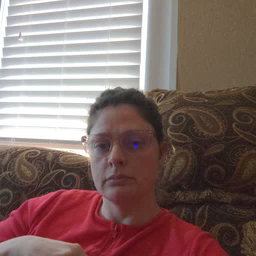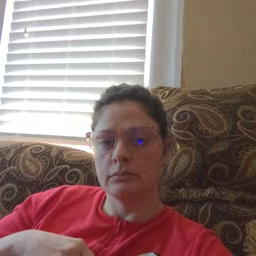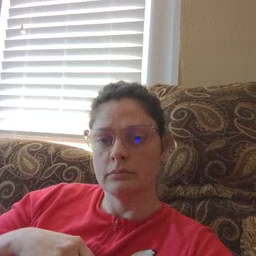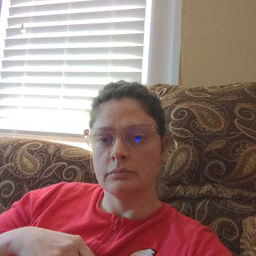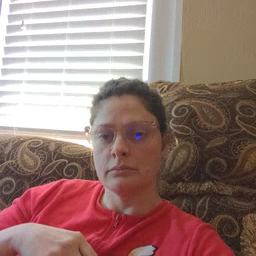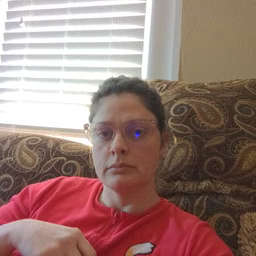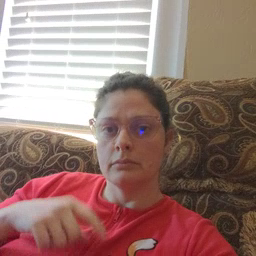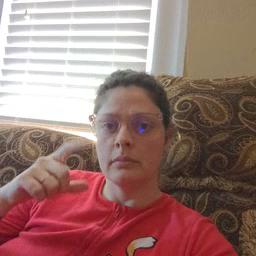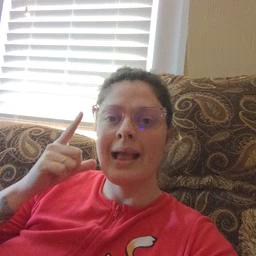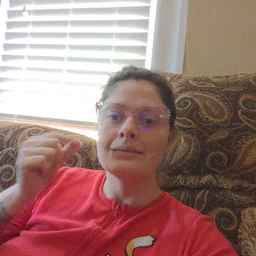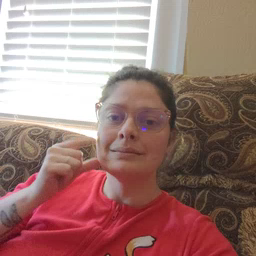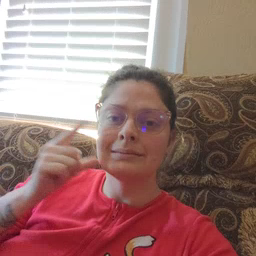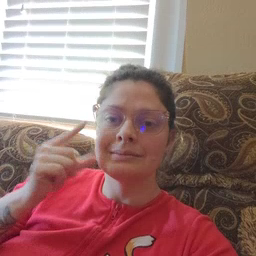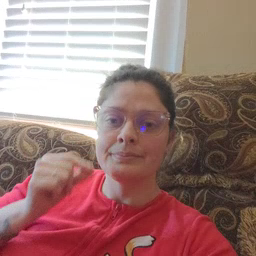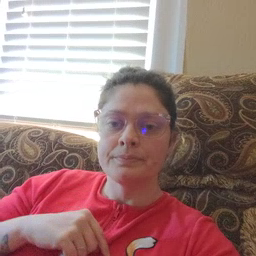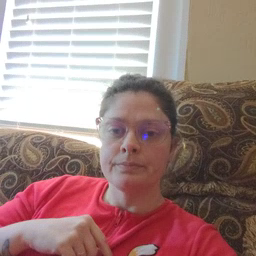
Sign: cat